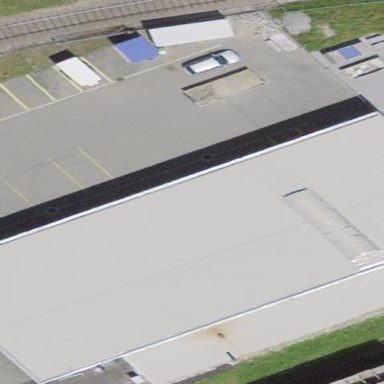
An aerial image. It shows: Commercial building.